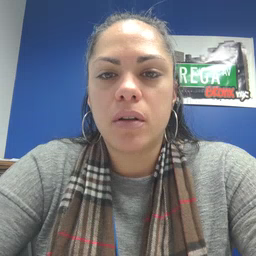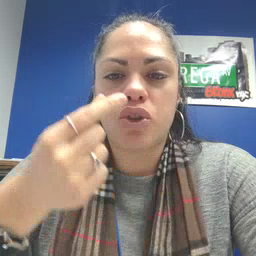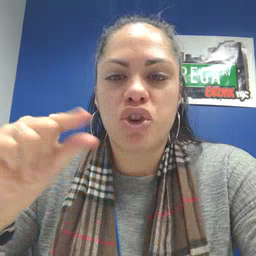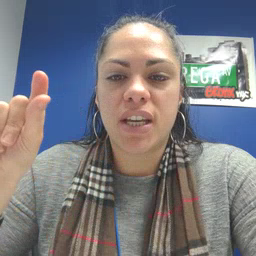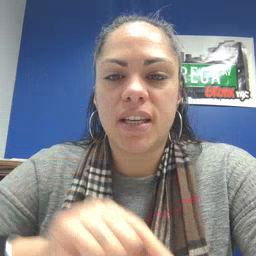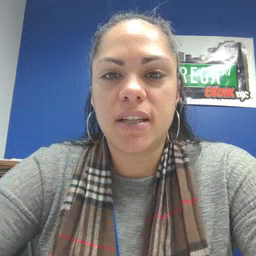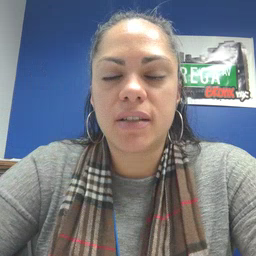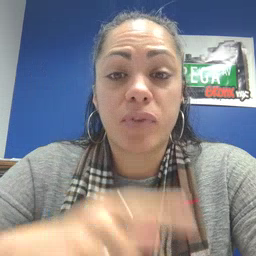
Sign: green